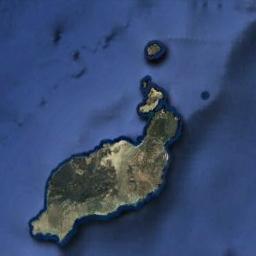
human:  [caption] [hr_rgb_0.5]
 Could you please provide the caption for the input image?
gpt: The island is surrounded by water .

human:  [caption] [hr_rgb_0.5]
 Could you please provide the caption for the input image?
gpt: The archipelago with some islands of different sizes is surrounded by light blue waters .

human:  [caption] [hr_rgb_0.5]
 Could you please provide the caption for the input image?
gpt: Irregularly shaped yellow-brown island surrounded by blue sea water .

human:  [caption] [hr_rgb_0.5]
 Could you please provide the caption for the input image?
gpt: The island is desolate .

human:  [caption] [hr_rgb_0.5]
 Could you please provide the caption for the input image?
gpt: The brown island is on a blue sea .